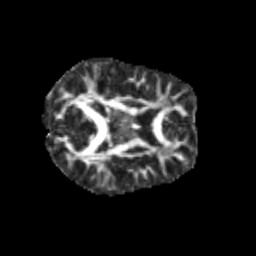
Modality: FA
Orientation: axial
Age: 11
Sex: female
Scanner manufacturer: siemens
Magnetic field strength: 3 T
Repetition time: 3.8 s
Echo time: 0.07 s